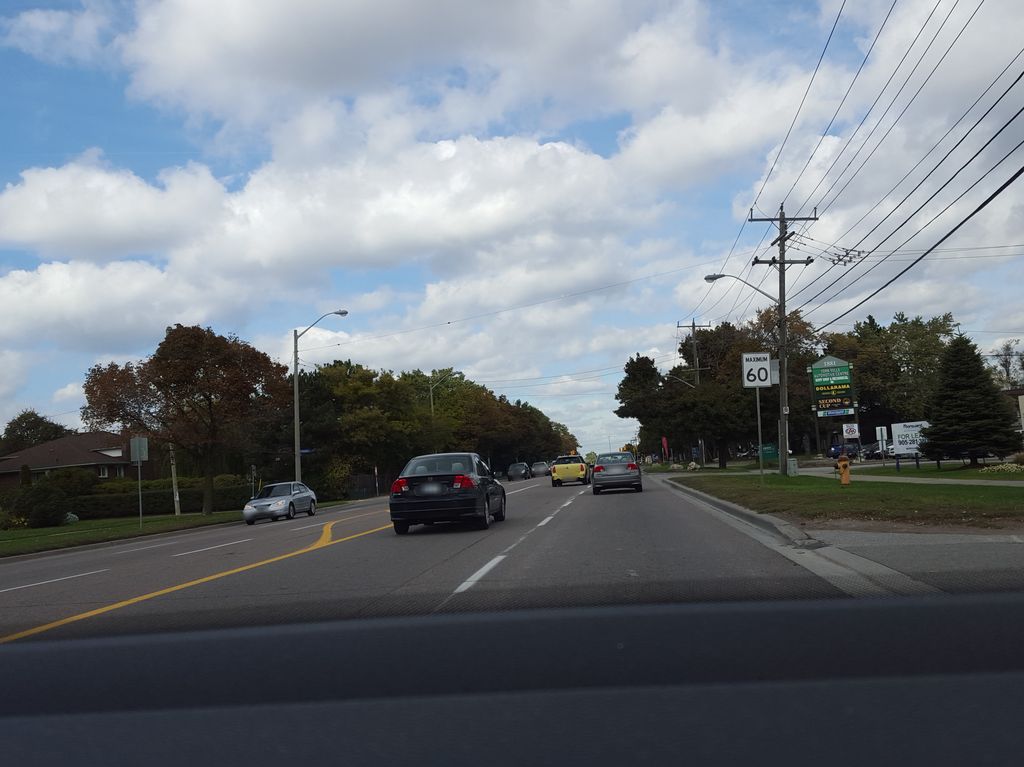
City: toronto